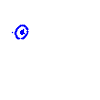
Particle: electron